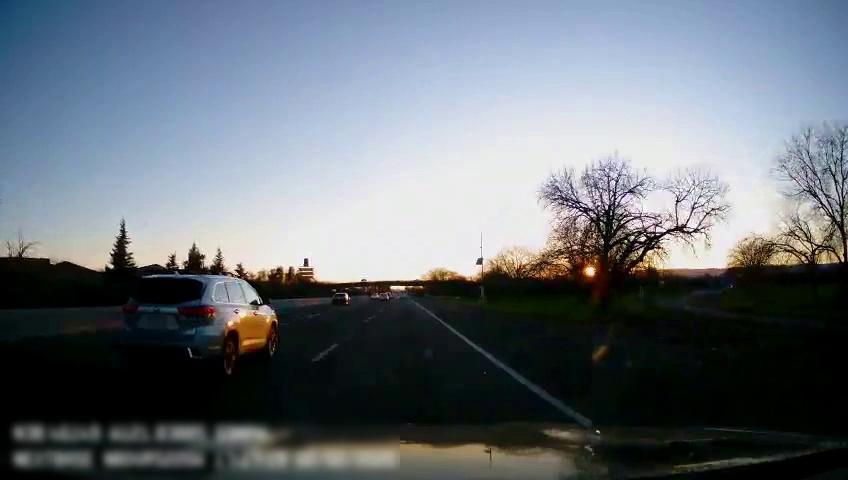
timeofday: Dusk/Dawn/Twilight
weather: Sunny
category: Drivable Space
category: Drivable Space
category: Vehicles | Car
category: Vehicles | SUV
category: Vehicles | Car
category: Lanes | Current Lane
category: Lanes | Alternate Lane
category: Lanes | Alternate Lane